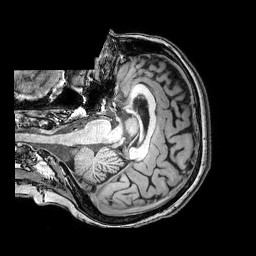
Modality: T1w
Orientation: axial
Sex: female
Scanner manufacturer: philips
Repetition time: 0.008219 s
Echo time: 0.00376 s